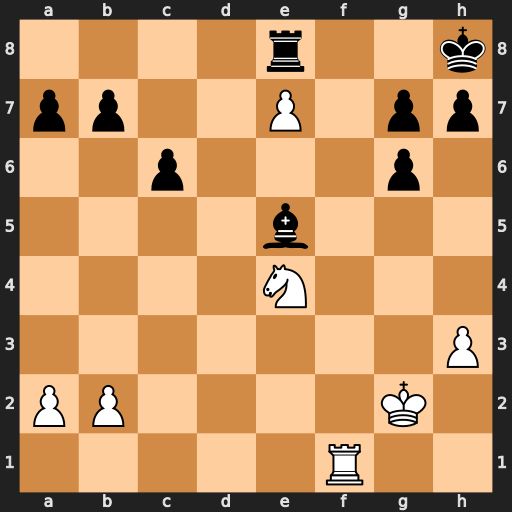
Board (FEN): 4r2k/pp2P1pp/2p3p1/4b3/4N3/7P/PP4K1/5R2
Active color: w
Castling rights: -
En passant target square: -
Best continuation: Rf8+ Rxf8 exf8=Q#